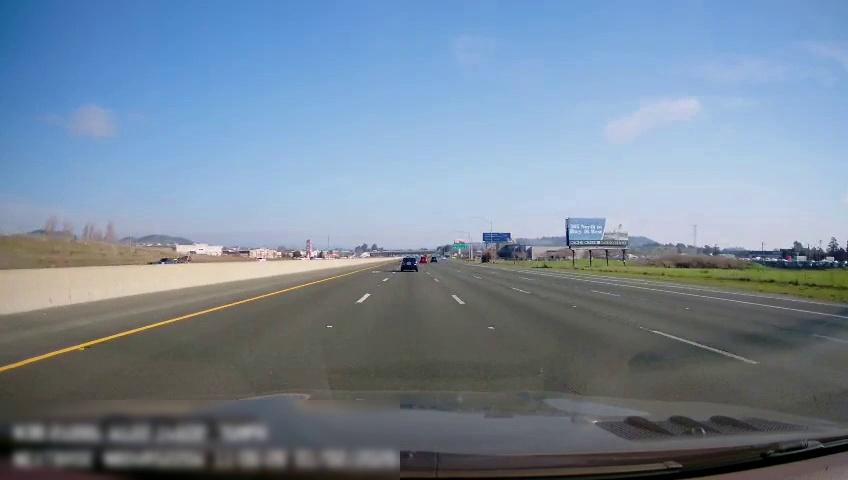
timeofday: Day
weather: Sunny
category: Drivable Space
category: Vehicles | Car
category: Vehicles | Car
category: Lanes | Current Lane
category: Lanes | Alternate Lane
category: Lanes | Current Lane
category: Lanes | Alternate Lane
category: Lanes | Alternate Lane
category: Lanes | Alternate Lane
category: Lanes | Alternate Lane
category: Traffic | Signs